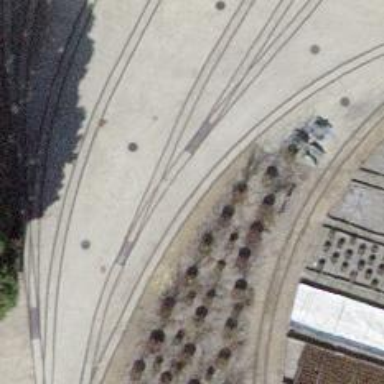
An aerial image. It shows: Railway switch.